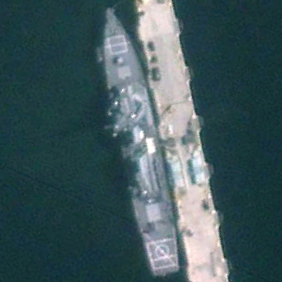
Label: destroyer